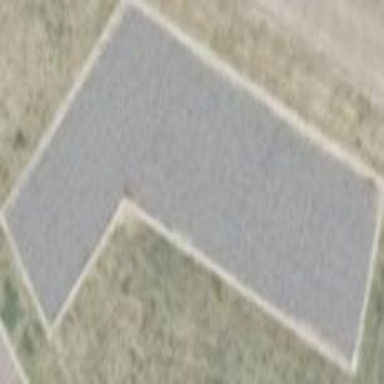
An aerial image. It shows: Historic barrack with gravel surface.